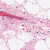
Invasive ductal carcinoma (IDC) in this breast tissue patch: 0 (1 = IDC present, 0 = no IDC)